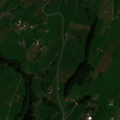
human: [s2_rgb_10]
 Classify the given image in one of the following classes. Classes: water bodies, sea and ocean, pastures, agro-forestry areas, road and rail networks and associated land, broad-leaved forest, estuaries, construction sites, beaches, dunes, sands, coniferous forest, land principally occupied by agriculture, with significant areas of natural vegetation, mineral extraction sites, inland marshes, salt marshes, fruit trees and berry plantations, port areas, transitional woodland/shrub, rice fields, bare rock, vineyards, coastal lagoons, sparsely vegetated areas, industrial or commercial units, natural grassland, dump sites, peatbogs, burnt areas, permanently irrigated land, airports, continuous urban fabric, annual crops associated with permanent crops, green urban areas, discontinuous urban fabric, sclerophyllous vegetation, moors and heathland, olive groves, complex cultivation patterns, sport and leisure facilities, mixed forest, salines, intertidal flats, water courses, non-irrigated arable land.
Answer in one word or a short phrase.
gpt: pastures, mixed forest